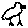
Label: bird